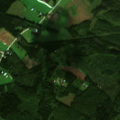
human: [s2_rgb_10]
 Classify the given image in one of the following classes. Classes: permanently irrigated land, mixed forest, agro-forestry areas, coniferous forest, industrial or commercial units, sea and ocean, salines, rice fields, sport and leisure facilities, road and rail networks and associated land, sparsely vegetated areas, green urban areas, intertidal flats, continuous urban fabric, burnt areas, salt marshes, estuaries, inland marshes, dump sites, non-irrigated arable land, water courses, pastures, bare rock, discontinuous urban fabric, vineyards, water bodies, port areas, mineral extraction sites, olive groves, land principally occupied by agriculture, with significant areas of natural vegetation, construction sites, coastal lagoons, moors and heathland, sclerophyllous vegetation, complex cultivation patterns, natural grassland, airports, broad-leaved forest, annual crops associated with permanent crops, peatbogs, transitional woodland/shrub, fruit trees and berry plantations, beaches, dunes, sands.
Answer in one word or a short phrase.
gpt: land principally occupied by agriculture, with significant areas of natural vegetation, broad-leaved forest, mixed forest, transitional woodland/shrub